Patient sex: M
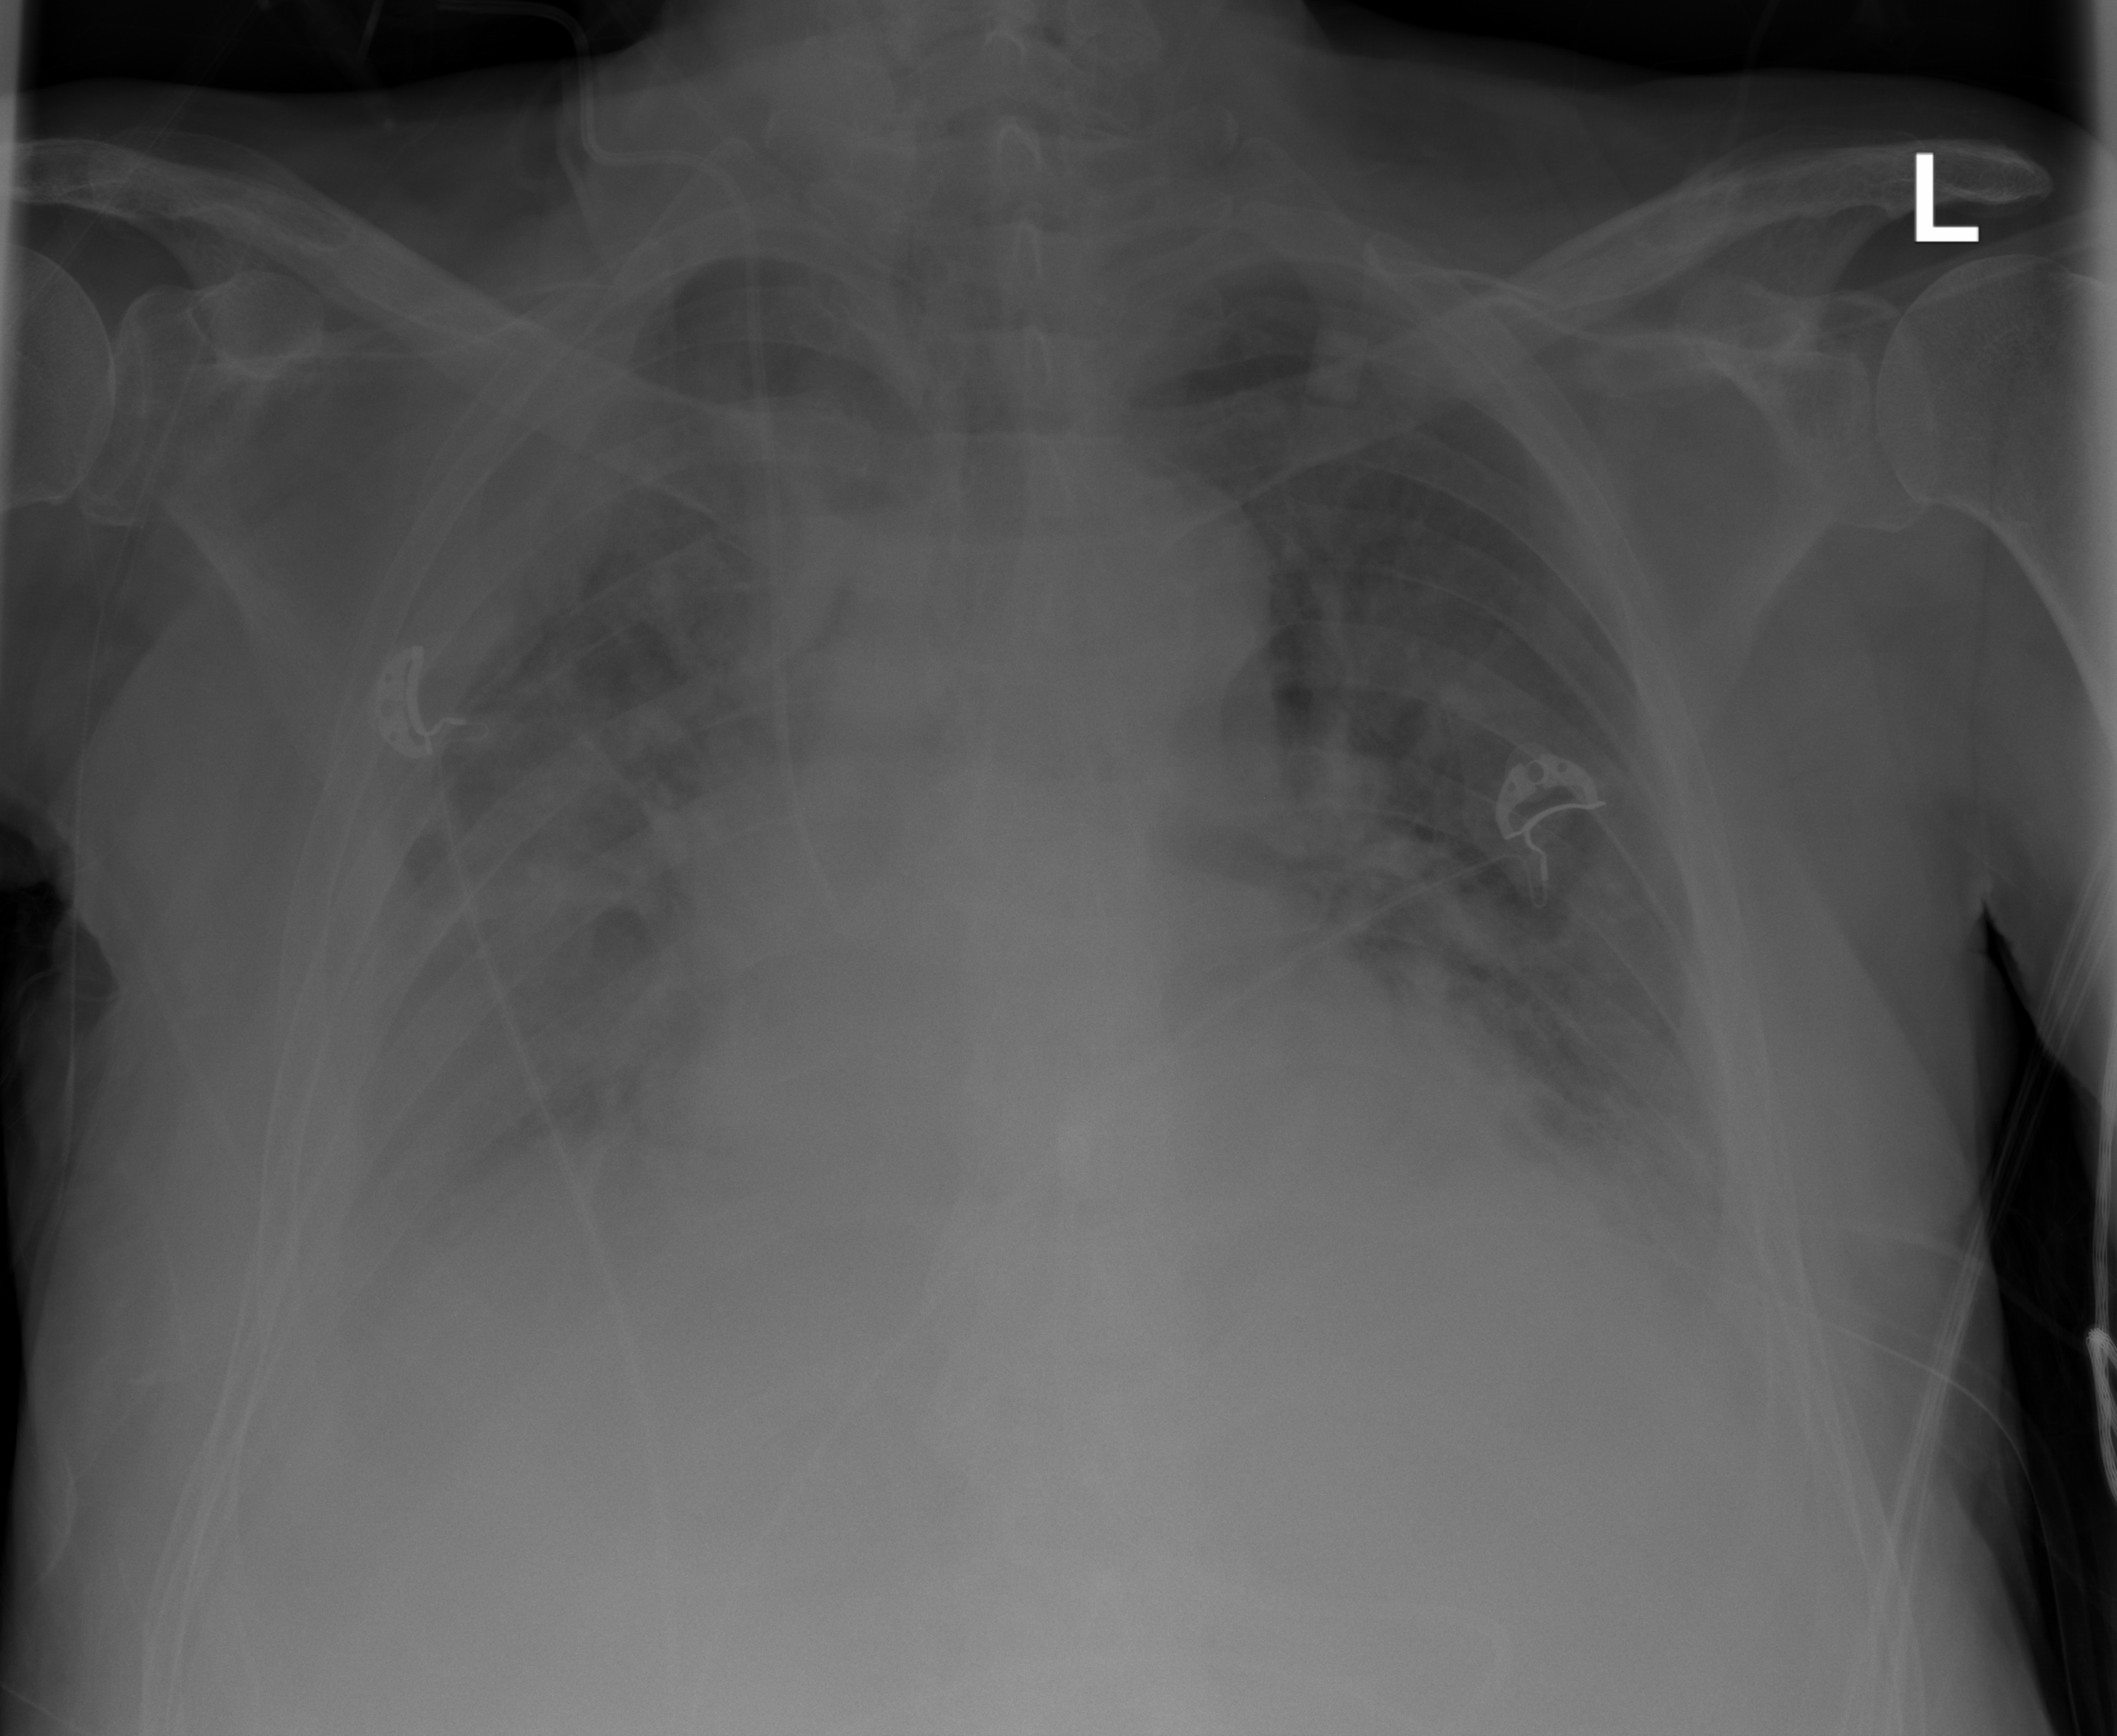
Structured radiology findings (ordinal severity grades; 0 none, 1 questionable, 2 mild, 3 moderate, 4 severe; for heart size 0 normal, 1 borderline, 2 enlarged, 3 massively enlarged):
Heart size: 2
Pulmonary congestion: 2
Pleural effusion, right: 2
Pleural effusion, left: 1
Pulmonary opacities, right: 0
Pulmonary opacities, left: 1
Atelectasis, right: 2
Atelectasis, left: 2